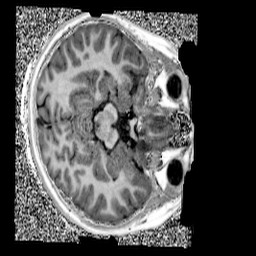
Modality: UNIT1
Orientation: axial
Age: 11
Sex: female
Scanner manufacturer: siemens
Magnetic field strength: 3 T
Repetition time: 4 s
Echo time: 0.00299 s